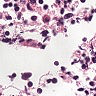
Metastatic tissue present: no